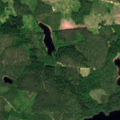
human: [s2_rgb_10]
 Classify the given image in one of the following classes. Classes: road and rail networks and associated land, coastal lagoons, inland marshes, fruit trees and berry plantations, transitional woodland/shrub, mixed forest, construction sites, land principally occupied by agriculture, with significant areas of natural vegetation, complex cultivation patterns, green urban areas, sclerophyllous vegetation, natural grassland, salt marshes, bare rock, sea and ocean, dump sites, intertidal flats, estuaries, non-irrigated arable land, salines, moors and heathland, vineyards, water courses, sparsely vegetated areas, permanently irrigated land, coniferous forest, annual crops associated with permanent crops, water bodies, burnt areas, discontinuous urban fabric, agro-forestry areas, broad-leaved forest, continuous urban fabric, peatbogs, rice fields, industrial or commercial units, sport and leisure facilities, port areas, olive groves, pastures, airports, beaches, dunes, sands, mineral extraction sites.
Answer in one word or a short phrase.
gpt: coniferous forest, water bodies